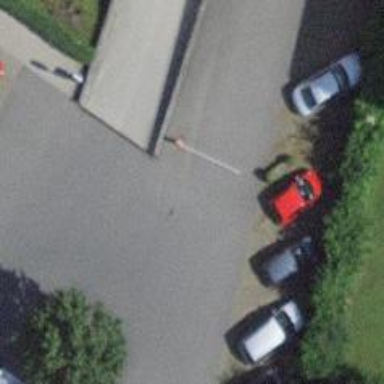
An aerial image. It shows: Lift gate barrier.